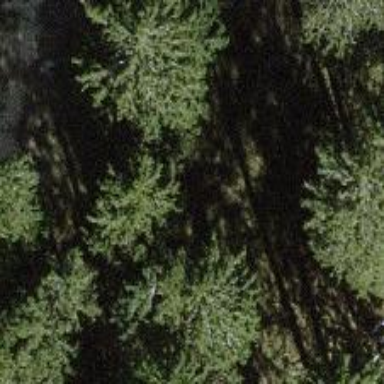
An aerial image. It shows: Single tag "natural: tree."